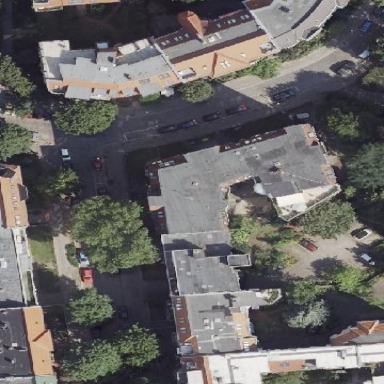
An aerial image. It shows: Building consisting of apartments with double saltbox roof shape.